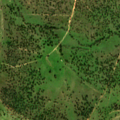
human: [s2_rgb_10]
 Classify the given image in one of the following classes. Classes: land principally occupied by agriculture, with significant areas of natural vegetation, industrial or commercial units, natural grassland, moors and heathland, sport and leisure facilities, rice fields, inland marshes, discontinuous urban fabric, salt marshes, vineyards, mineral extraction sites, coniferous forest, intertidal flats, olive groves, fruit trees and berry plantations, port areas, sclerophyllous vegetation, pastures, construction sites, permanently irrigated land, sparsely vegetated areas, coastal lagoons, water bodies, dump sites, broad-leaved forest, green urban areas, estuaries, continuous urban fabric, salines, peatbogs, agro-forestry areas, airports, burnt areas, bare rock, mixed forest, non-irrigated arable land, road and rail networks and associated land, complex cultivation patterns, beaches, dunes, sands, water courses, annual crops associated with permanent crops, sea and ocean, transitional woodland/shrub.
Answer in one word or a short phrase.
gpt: pastures, agro-forestry areas